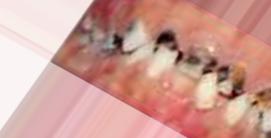
Condition: Caries